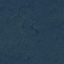
Land use / land cover: Forest